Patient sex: M
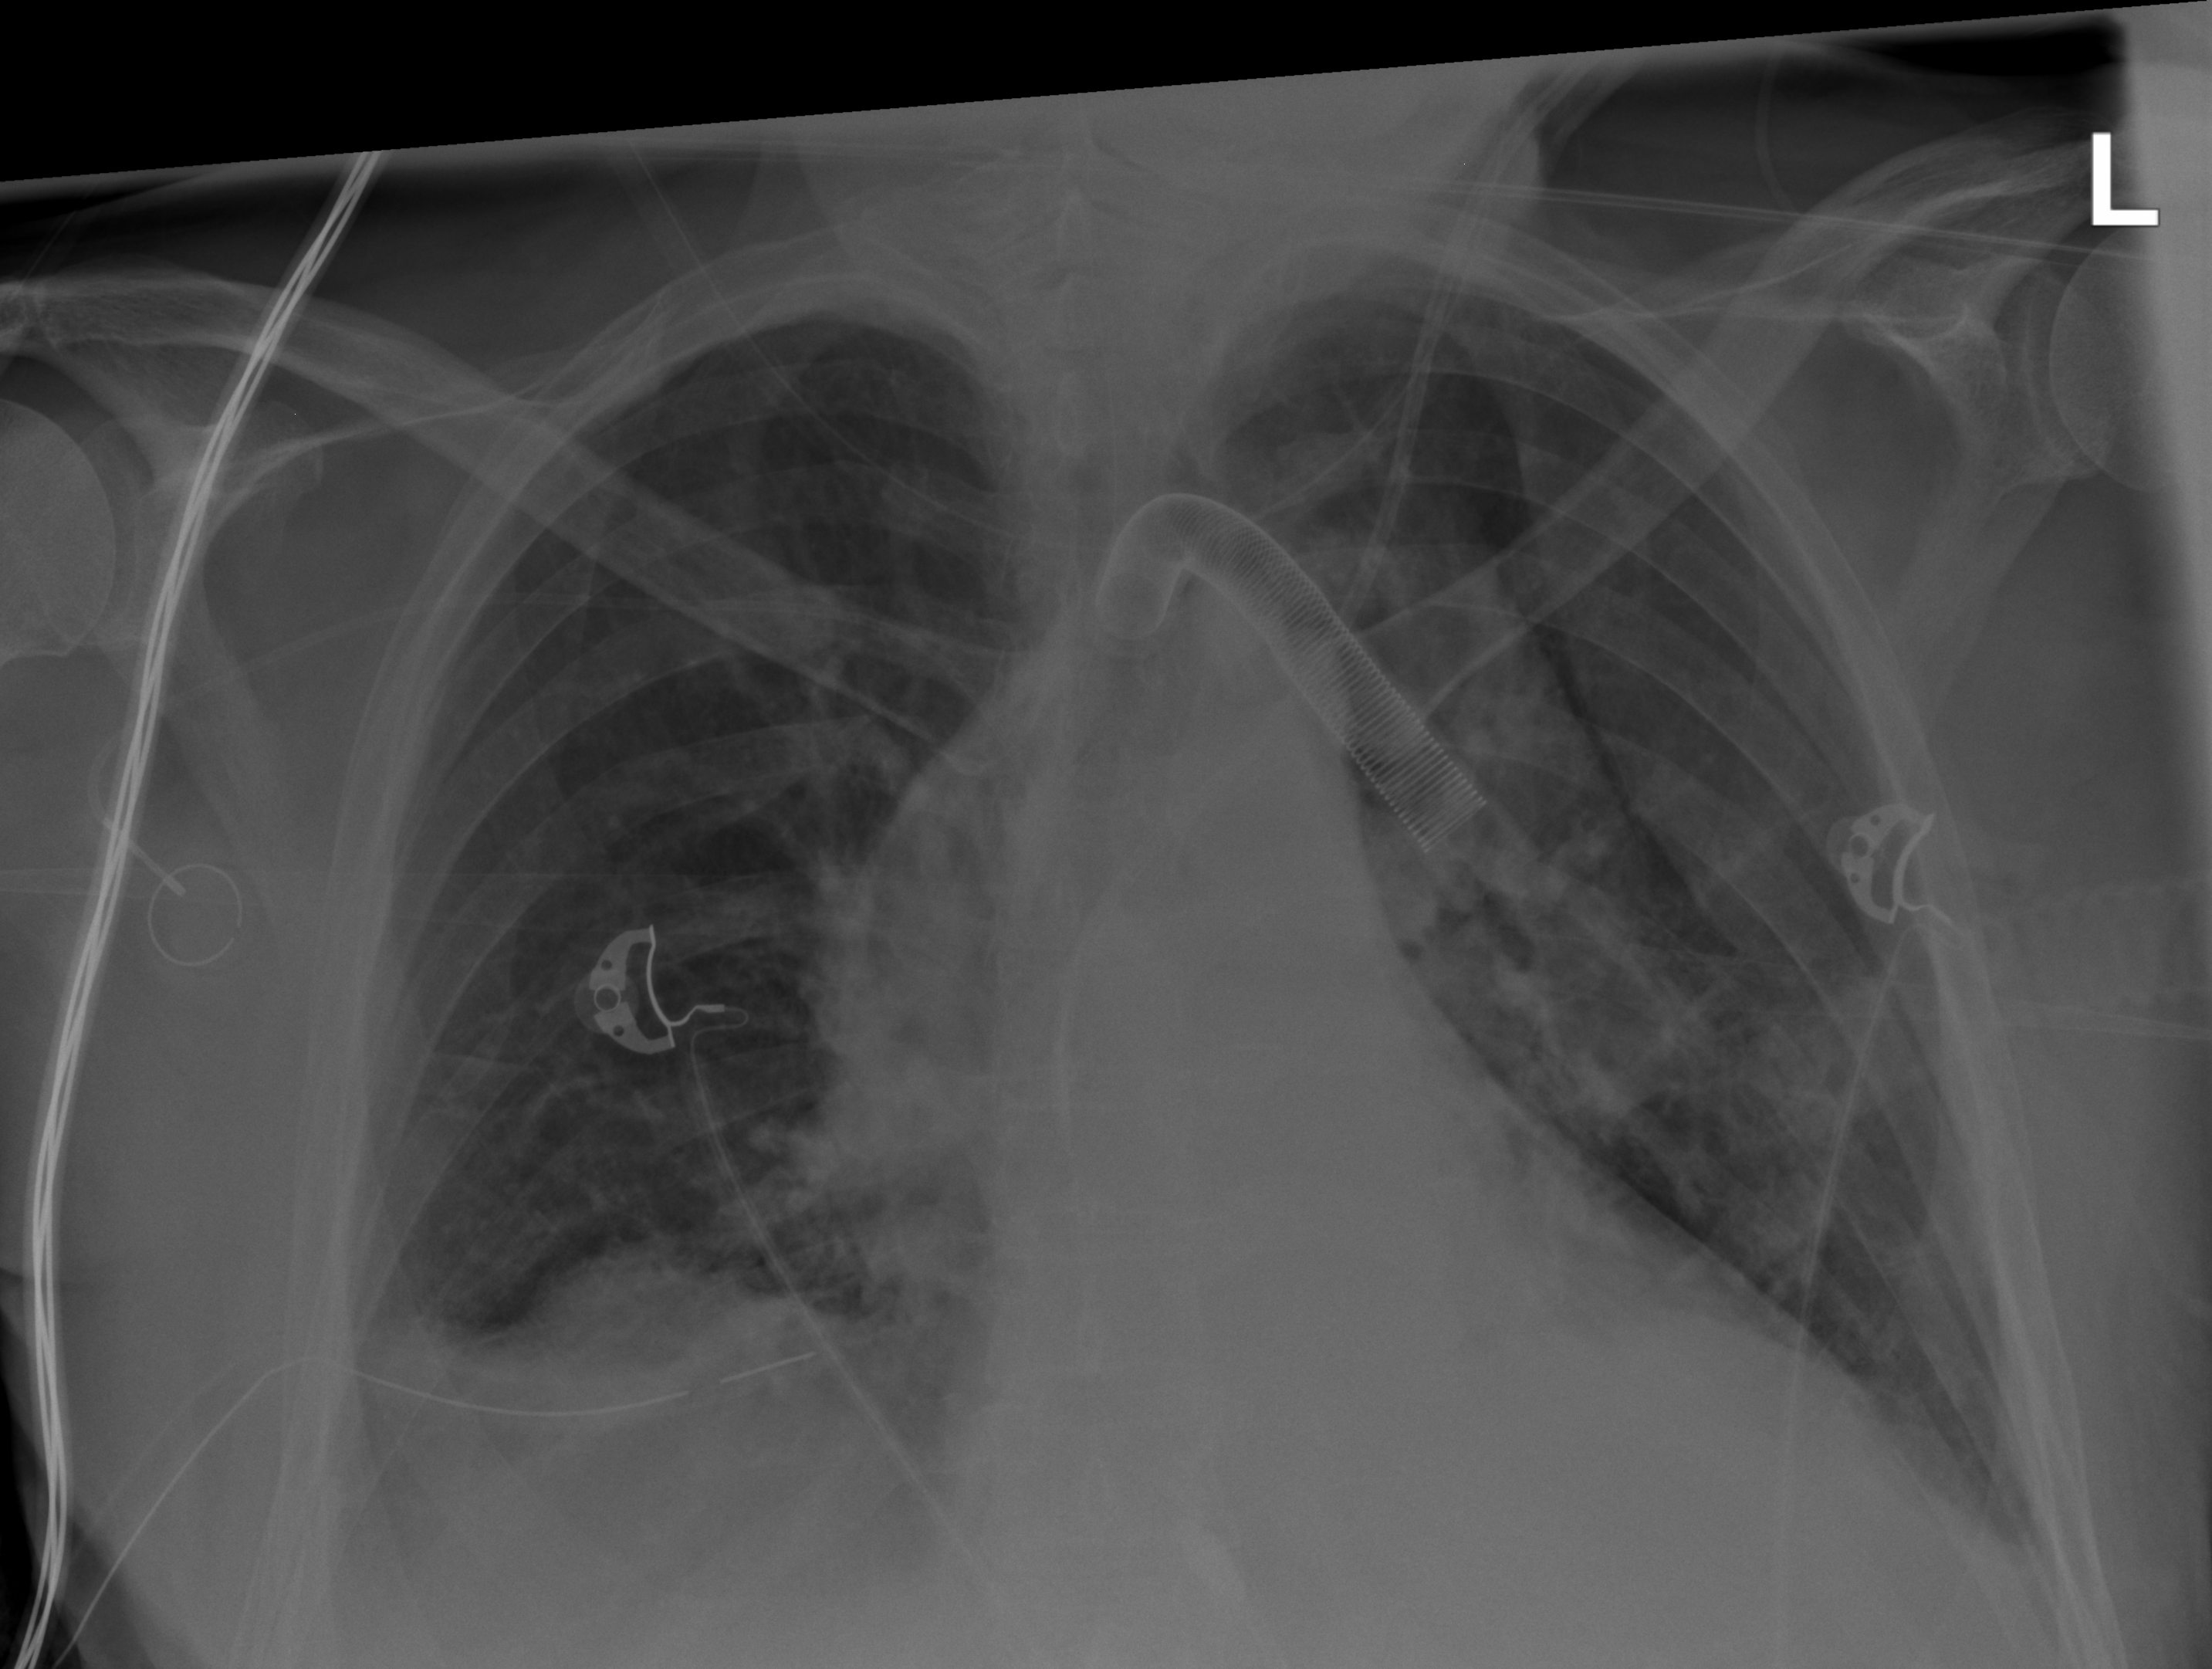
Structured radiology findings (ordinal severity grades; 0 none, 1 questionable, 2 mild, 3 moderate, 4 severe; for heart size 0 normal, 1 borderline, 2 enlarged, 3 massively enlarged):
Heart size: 1
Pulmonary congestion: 2
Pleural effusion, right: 3
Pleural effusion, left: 2
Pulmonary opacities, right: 1
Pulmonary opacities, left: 1
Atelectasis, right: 3
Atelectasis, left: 2